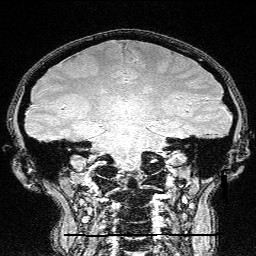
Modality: FLASH
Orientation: sagittal
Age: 26
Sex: female